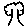
Label: tree